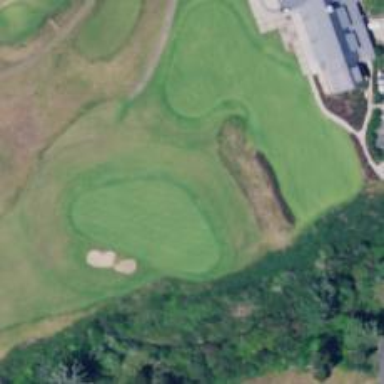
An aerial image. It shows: Golf green.